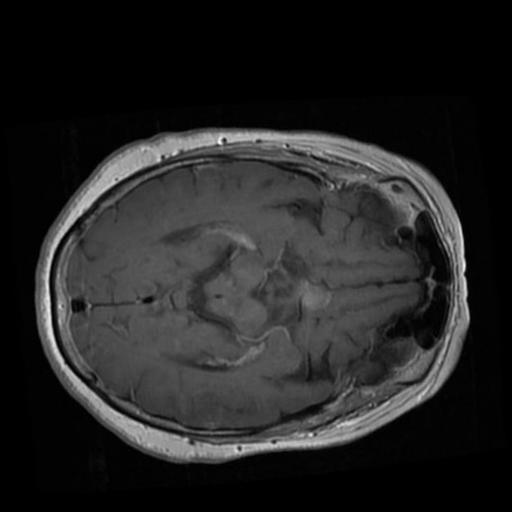
Label: brain_tumor